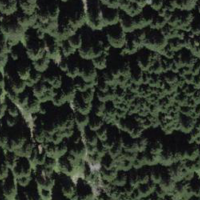
EUNIS habitat code: 43
Species observed at this site:
Petasites albus